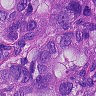
Metastatic tissue present: yes